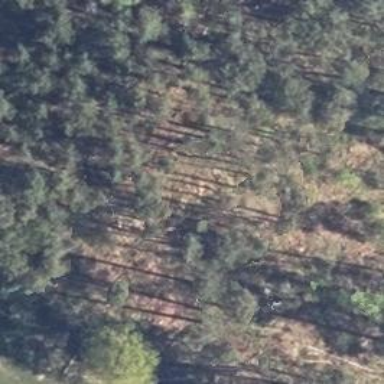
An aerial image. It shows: Forest area.